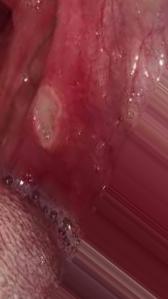
Condition: Mouth Ulcer